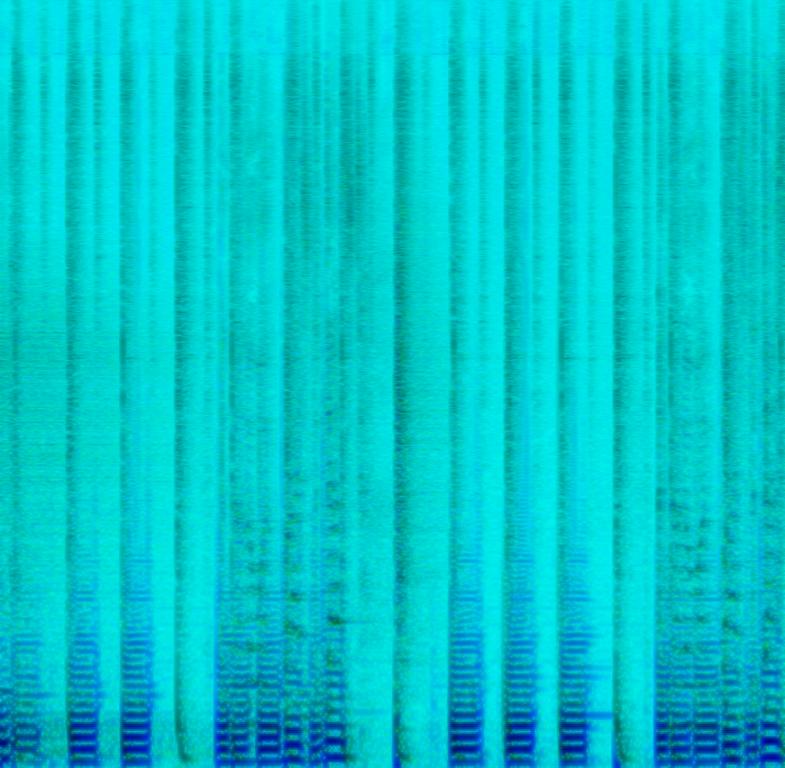
Someone is playing an e-bass along to a backing track that contains a male voice singing with backing vocals that are panned to the left and right side of the speakers. An acoustic drum set is holding a groove along. The bass is almost completely panned to the left side of the speakers.This song may be playing at a dance-competition. This is an amateur recording but of decent quality.